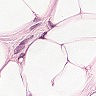
Metastatic tissue present: yes